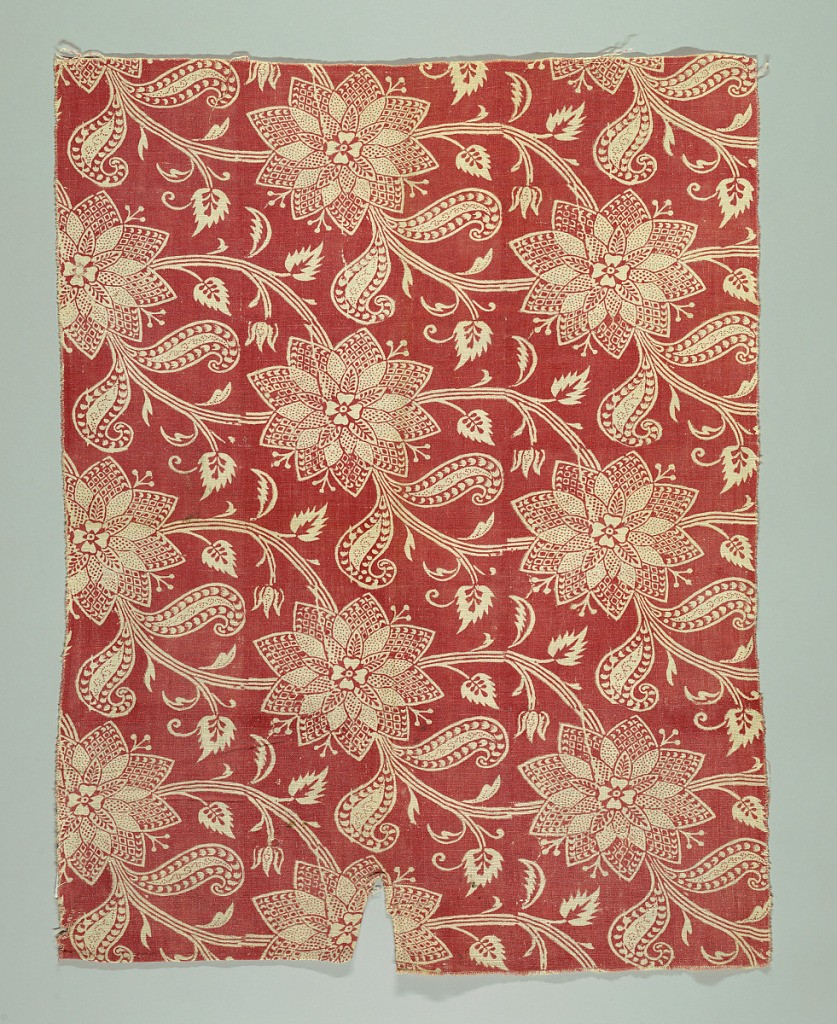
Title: Fragment
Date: late 18th century
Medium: cotton Technique: block printed on plain weave
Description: Large flowers and diagonally moving stems. Pattern reserved (white) in printed red.